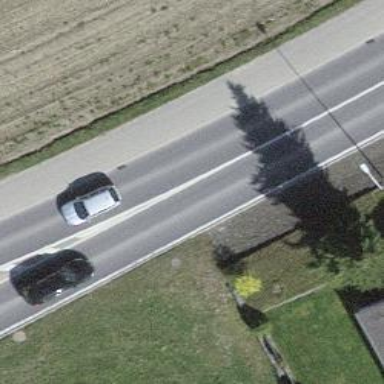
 featuring sidewalk on the left and dedicated cycle track."